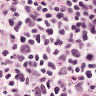
Metastatic tissue present: no